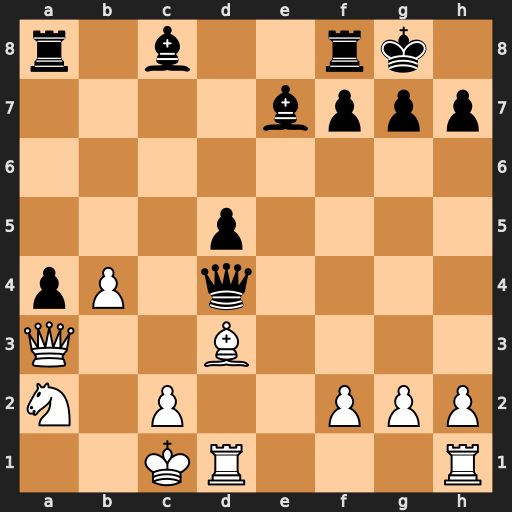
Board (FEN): r1b2rk1/4bppp/8/3p4/pP1q4/Q2B4/N1P2PPP/2KR3R
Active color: w
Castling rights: -
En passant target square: -
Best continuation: Bxh7+ Kxh7 Rxd4